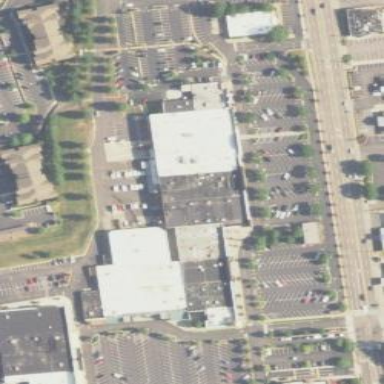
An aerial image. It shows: Retail area.